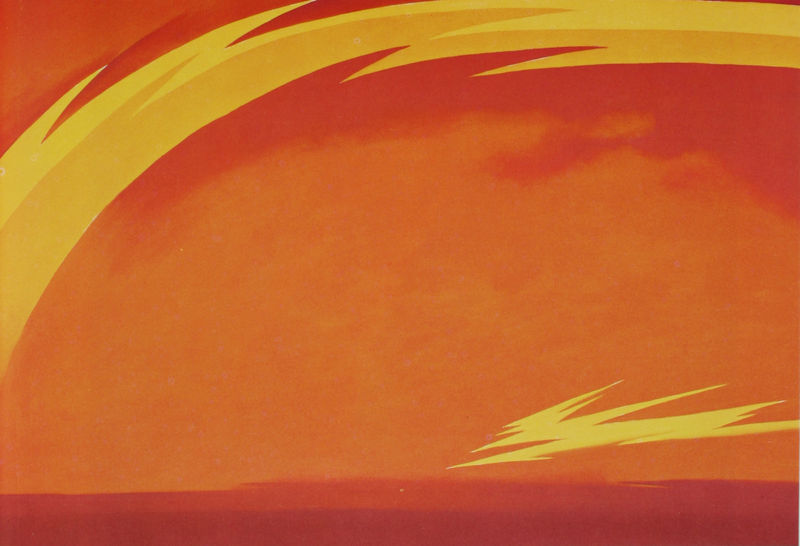
Titel: From the Plains II
Künstler: Georgia O'Keeffe
Institution: Privatsammlung
Schlagwörter: dunkel, feuer, gemälde, gewitter, himmel, meer, wasser, wolken, gelb, hell, licht, orange, rot, flächig, malerei, öl, horizont, sonne, spitzen, wellen, bogen, warm, abstrakt, farben, fläche, modern, abstufungen, farbe, formen, sonnenuntergang, einfach, reflexion, flamme, blitze, explosion, farbflächen, acryl, form, punkt, strahl, reduziert, zacken, wärme, blitz, kräftig, eigelb, pop art, zweidimensional, regenbogen, organge, farbenfroh, o'eeffe, farnen, horizpnt, huhu?, lichtblitz